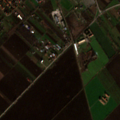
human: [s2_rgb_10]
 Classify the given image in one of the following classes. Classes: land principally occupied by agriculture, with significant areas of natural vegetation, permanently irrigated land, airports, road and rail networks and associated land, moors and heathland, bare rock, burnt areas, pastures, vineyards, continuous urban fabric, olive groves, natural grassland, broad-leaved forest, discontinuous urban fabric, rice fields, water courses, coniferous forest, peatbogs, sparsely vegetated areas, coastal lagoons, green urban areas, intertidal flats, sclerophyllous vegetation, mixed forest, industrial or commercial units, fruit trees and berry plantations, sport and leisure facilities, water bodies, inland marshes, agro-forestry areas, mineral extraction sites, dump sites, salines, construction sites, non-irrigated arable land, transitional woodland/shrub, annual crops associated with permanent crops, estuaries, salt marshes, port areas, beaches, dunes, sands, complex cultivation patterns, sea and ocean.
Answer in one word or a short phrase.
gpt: discontinuous urban fabric, non-irrigated arable land, complex cultivation patterns